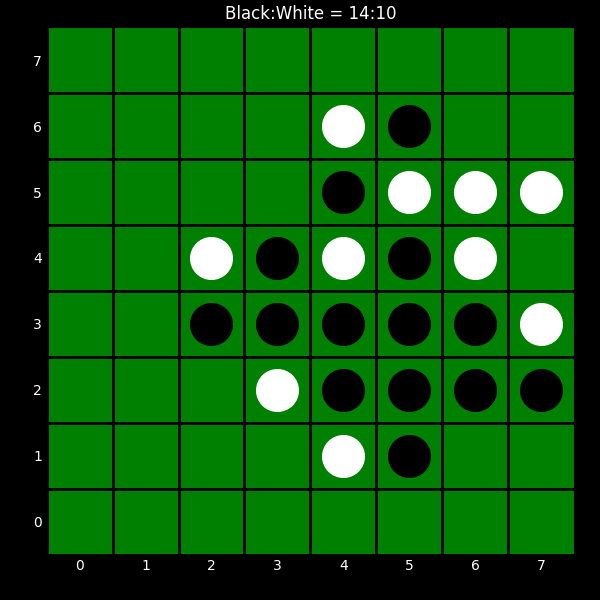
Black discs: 14
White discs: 10